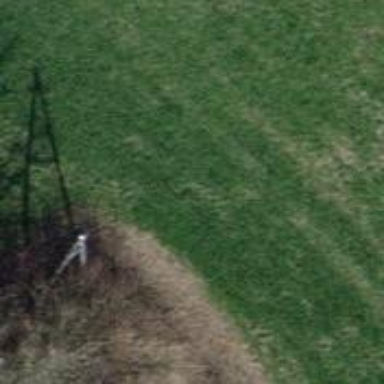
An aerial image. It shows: Power pole.